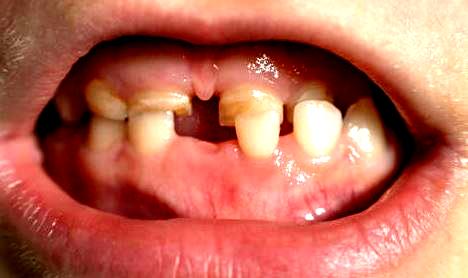
Condition: hypodontia